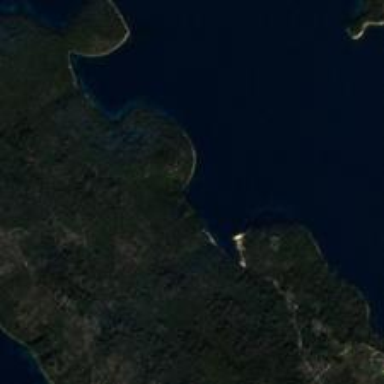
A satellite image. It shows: Beautiful bay with natural surroundings.